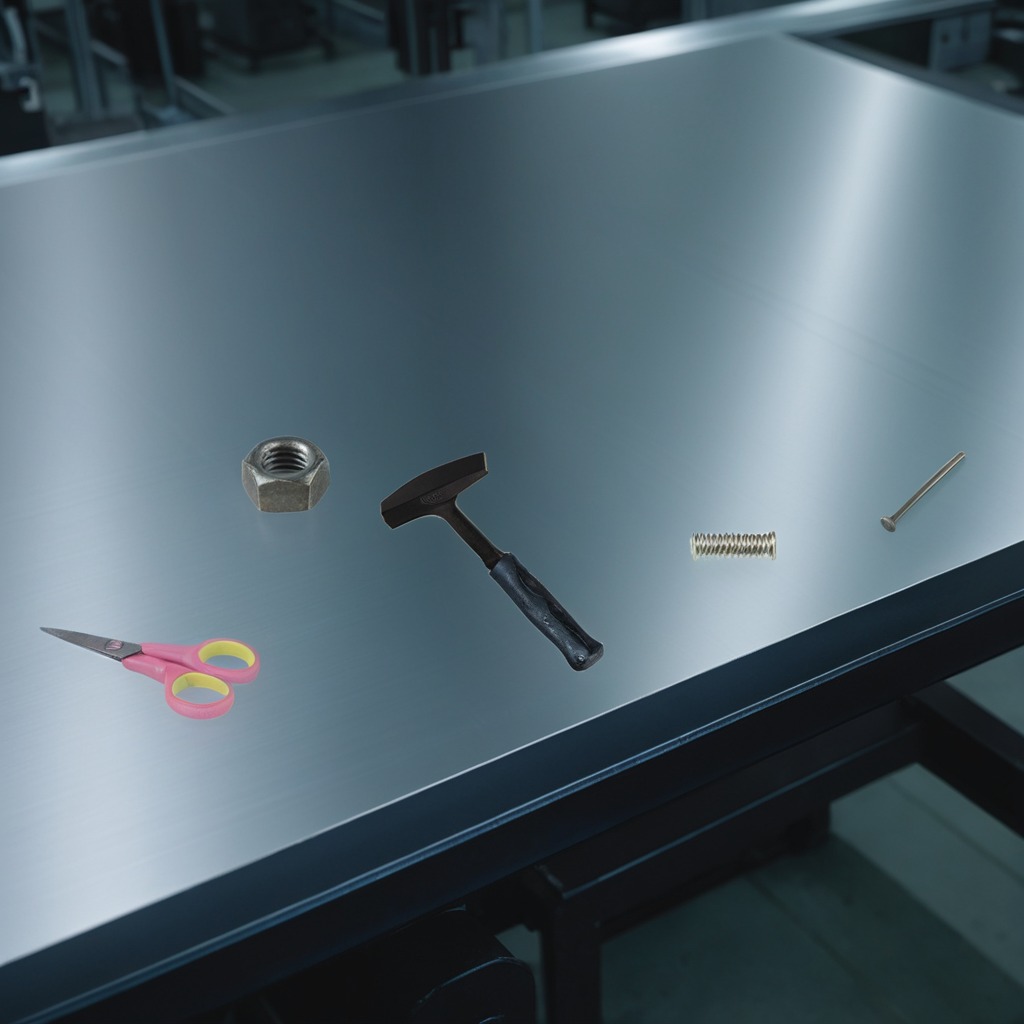
A hammer, nail, nut, and scissors are lying on a metal table.